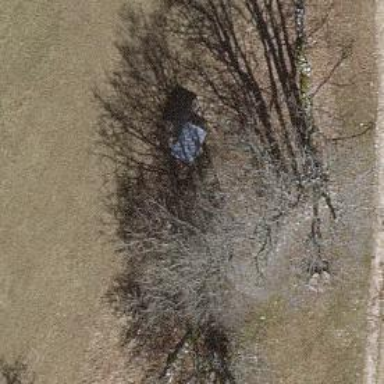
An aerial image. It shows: Broadleaved tree in natural setting.